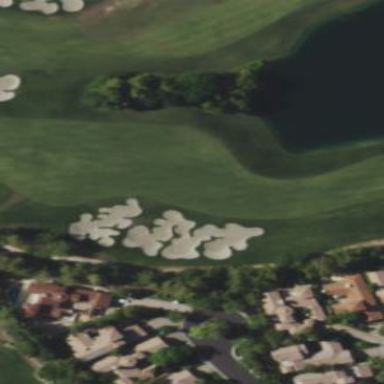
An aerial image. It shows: Grassy area designated as golf fairway.